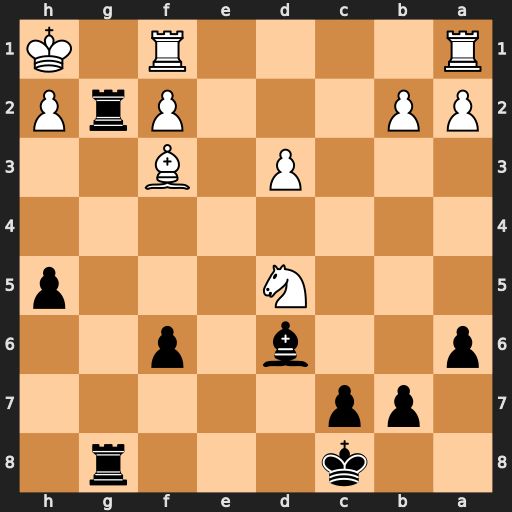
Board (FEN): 2k3r1/1pp5/p2b1p2/3N3p/8/3P1B2/PP3PrP/R4R1K
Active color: b
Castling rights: -
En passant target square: -
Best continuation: Rxh2#